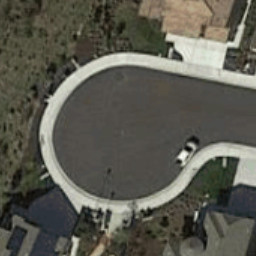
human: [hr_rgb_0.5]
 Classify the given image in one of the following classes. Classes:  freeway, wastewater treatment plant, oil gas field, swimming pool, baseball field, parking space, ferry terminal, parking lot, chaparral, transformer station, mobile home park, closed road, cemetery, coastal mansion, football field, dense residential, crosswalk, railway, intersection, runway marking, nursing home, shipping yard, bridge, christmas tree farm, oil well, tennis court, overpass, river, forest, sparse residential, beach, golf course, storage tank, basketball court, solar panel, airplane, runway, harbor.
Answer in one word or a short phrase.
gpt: closed road